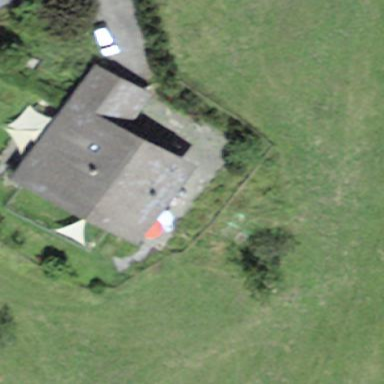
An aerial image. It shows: Detached building.